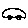
Label: car